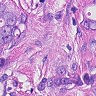
Metastatic tissue present: yes